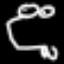
Label: frog